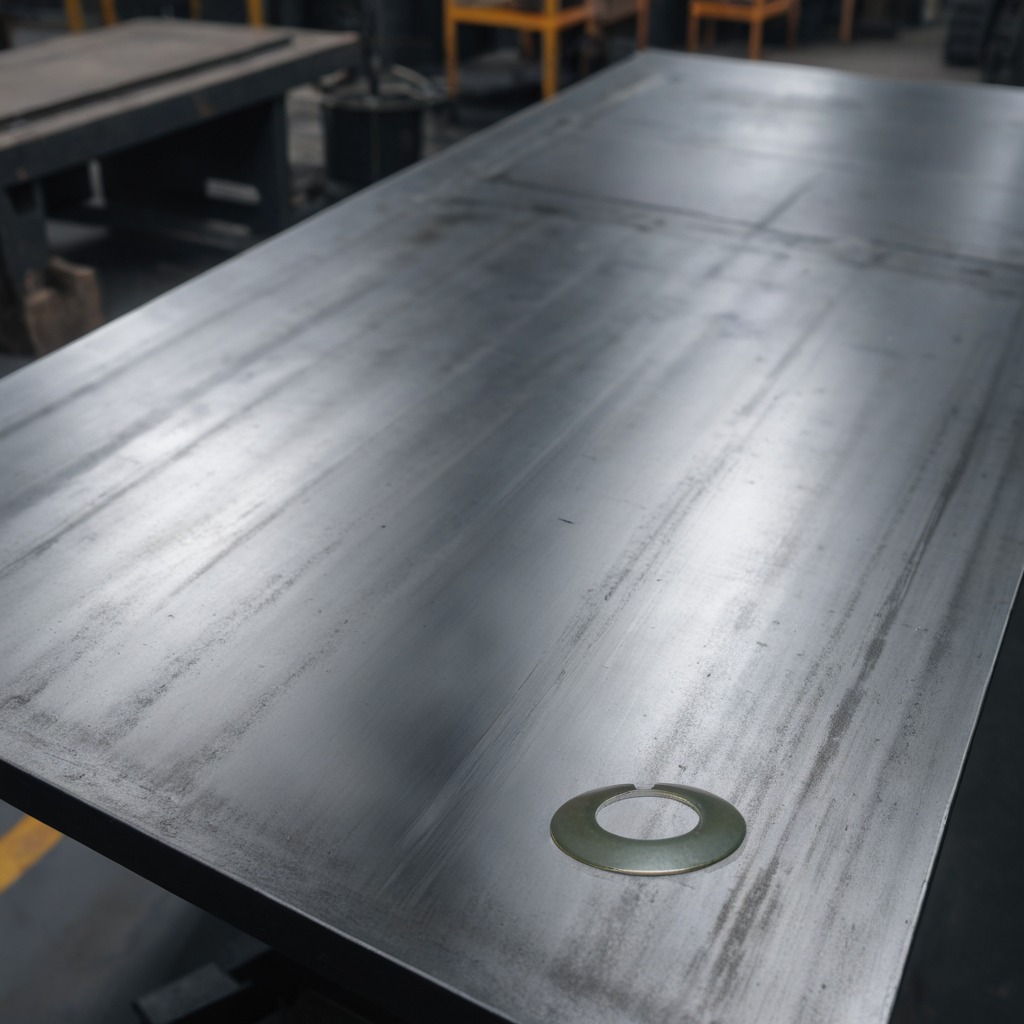
A flat metal washer is lying on a cold steel table in a mining workshop gritty textures.